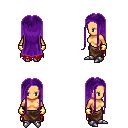
a pixel art fantasy rpg character, female body template, human, tanned skin, red tattered cape, robe skirt, purple extra-long hairstyle, gold gloves, metal boots, four views (front, back, left, right), 2x2 character sprite sheet, small pixel art, hard edges, no anti-aliasing